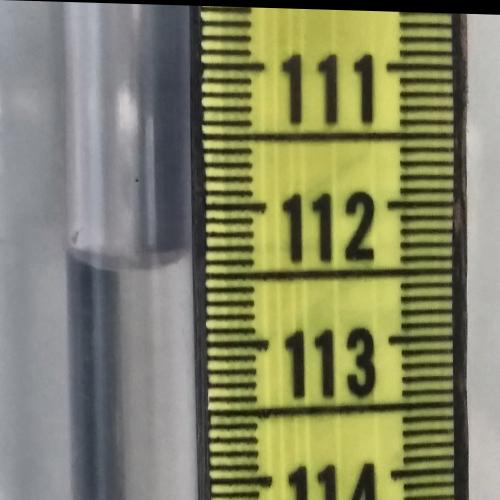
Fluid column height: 112.4 cm